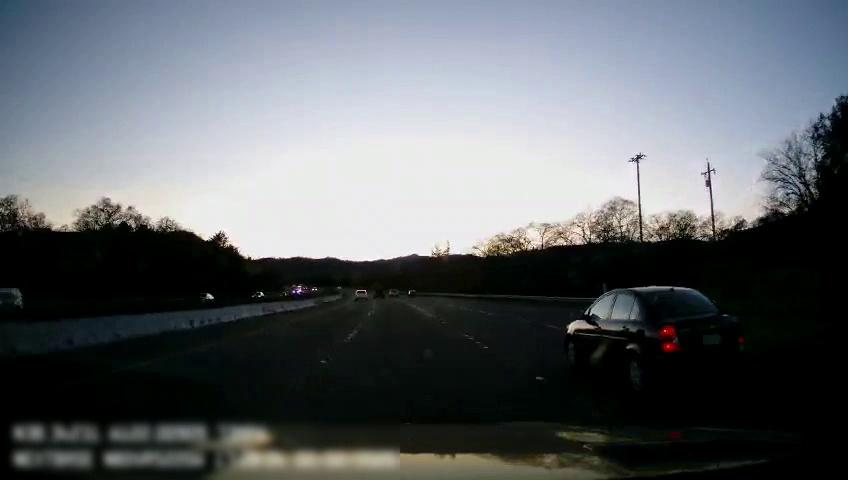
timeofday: Day
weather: Cloudy
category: Drivable Space
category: Vehicles | SUV
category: Vehicles | Van
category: Vehicles | Truck
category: Vehicles | SUV
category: Vehicles | Car
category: Vehicles | Car
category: Vehicles | Car
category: Lanes | Current Lane
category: Lanes | Current Lane
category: Lanes | Alternate Lane